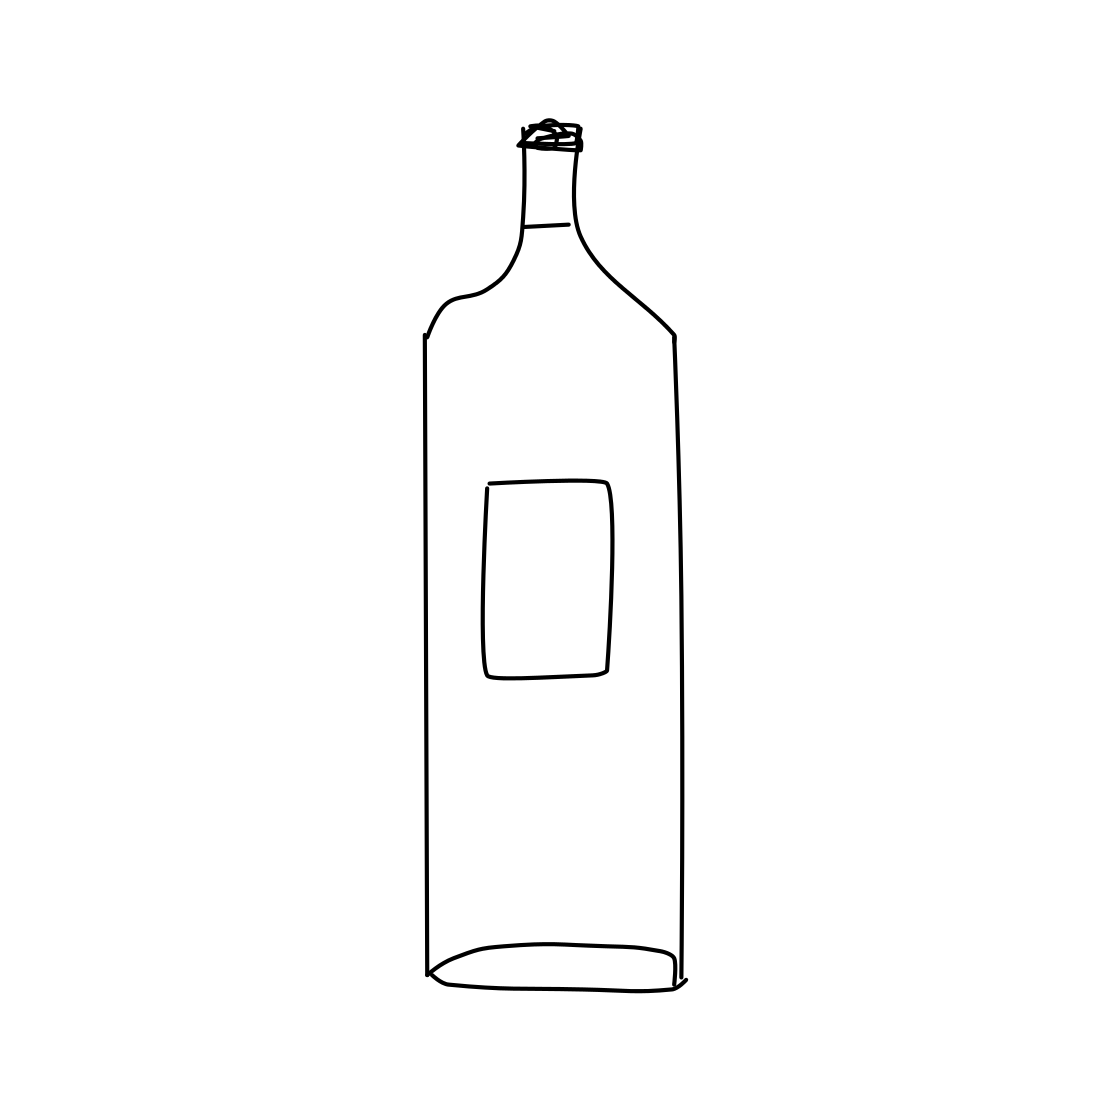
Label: wine-bottle